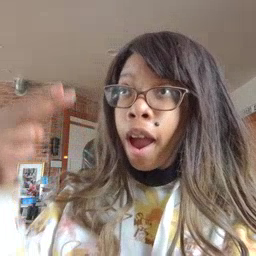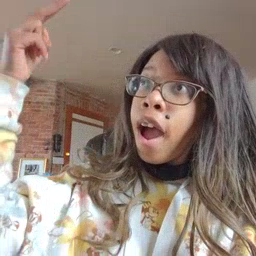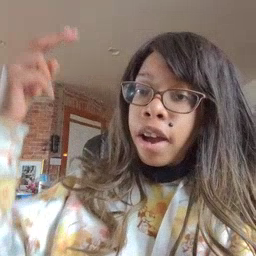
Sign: high